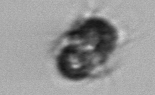
Label: Mesodinium